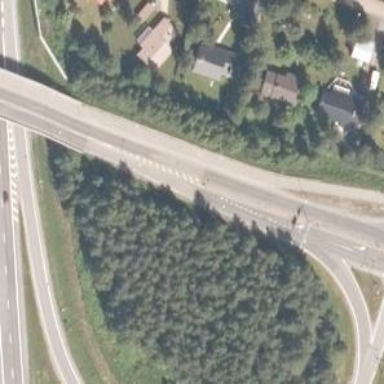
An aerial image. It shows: Cycleway.